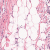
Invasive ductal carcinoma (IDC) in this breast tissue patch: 0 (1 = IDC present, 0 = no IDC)